Question: I am using Sphinx to document parts of Javascript code on a web page.
I use
'''
.. literalinclude:: ../examples/mapviz-step1-simple.html
:language: javascript
:lines: 47-51
:linenos:
'''
I get

The code snippet comes from lines 47-51 of the actual source code file, not 1-5.
How can I display the actual line numbers along with this snippet of code?
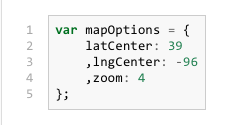
Answer: This was not possible when the question was asked in 2011, but since Sphinx 1.3 there is 'lineno-start' option. See this enhancement request: <URL>.
Current documentation:
- <URL>